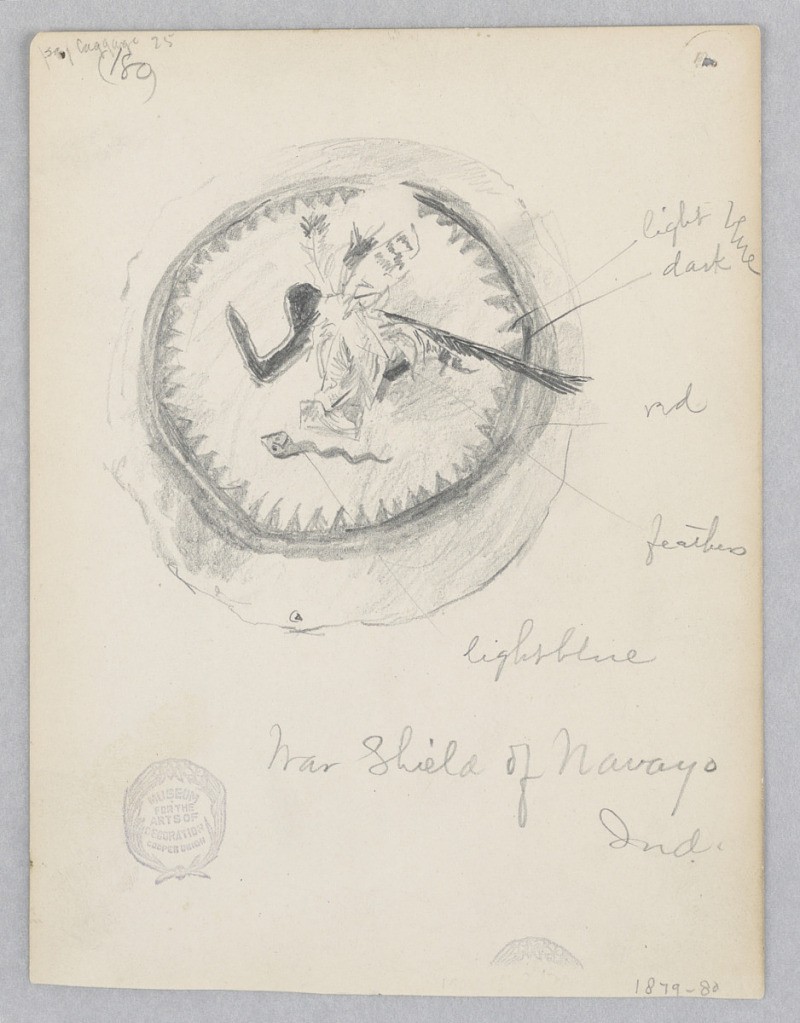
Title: War Shield of Navajo
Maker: Robert Frederick Blum, American, 1857–1903
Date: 1879–1880
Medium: Graphite on wove paper
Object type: Drawing
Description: Sketch of a circular shield with symbols.